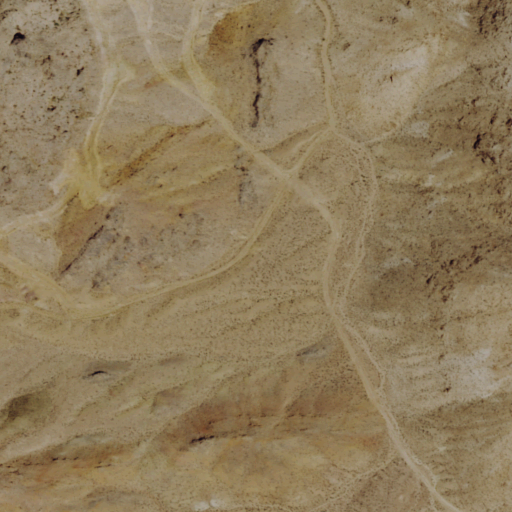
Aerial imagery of plain(s) in Nevada named Galena Flats containing shrub and barren land